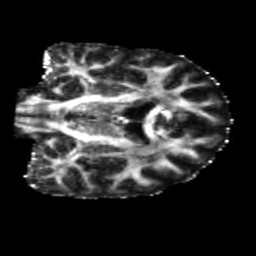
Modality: FA
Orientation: coronal
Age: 42
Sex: male
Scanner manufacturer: siemens
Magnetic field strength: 3 T
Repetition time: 5.25 s
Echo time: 0.08 s